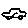
Label: car